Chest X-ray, PA view. Patient: 51 years old, sex F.
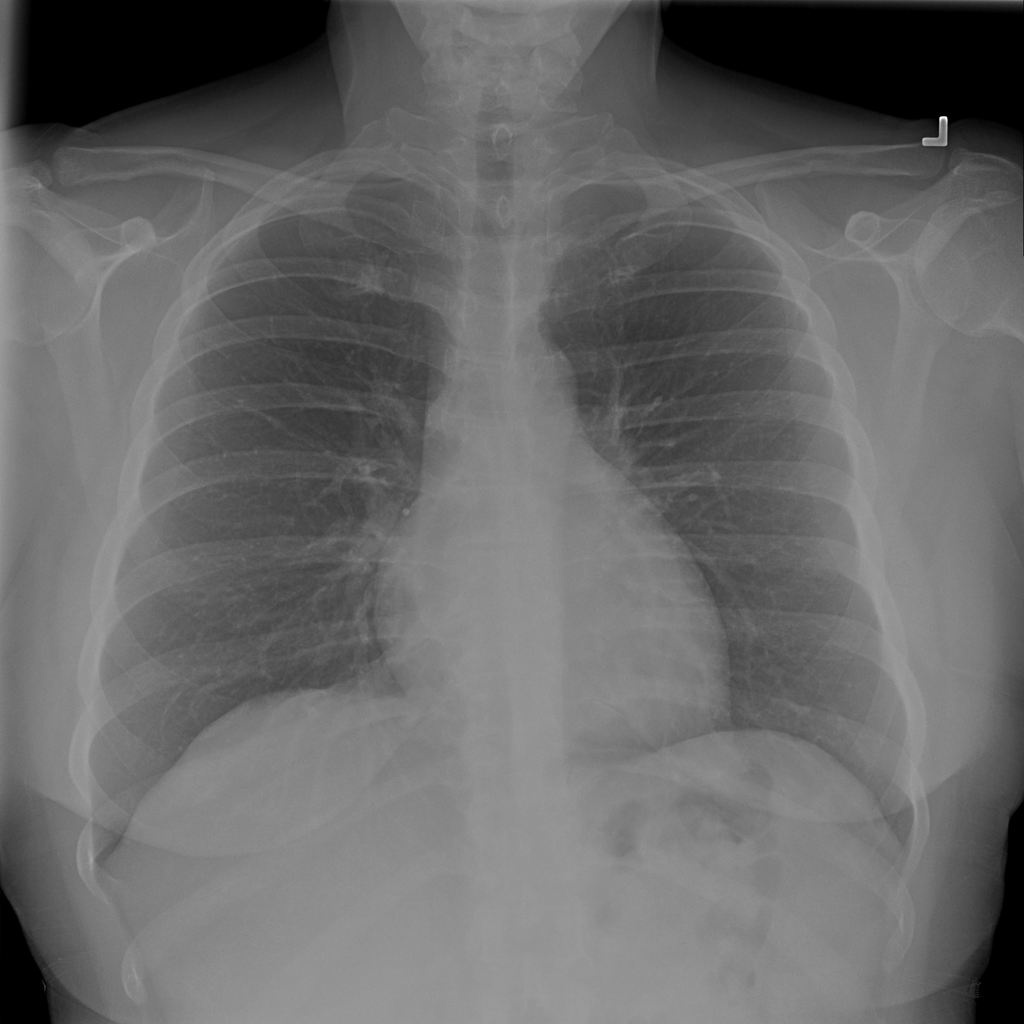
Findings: No Finding